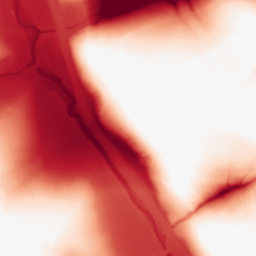
Category: morphological
Decomposition family: tophat
Decomposition parameters: size: 100
mode: black
Upsampling method: quadratic
Upsampling parameters: scale: 8
Upsampling scale: 8